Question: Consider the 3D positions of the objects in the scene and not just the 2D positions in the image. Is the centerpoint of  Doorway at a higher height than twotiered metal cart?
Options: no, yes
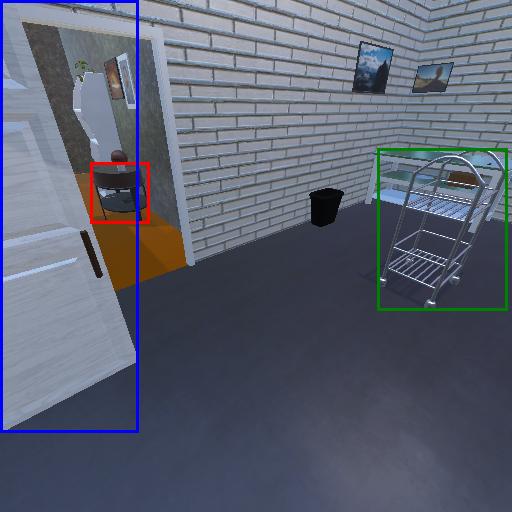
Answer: no